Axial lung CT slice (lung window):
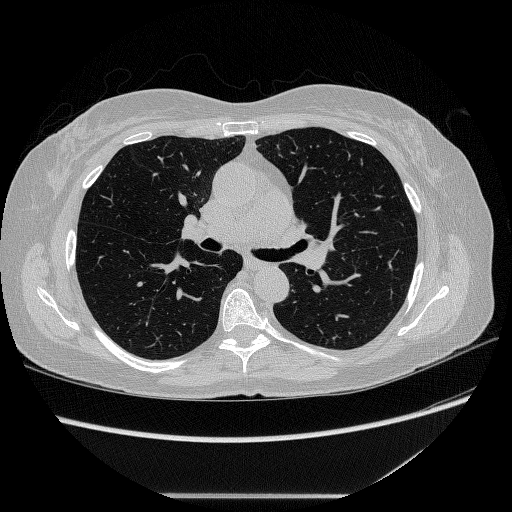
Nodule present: no